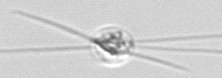
Label: Chaetoceros_danicus